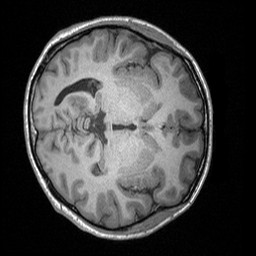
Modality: T1w
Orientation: axial
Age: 21
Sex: female
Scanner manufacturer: siemens
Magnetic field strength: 3 T
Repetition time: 1.64 s
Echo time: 0.00234 s